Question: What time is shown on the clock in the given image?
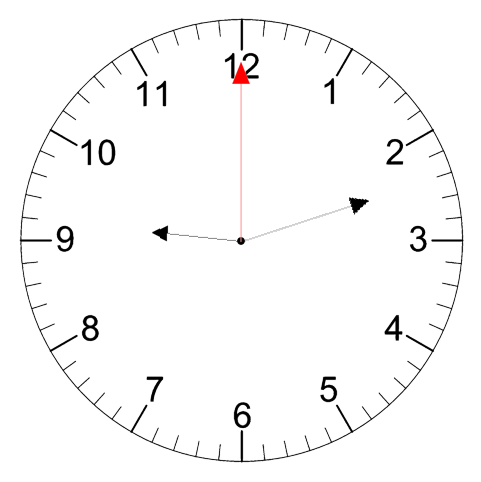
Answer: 09:12:00